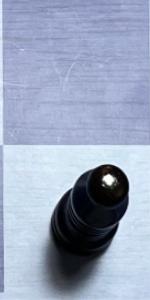
Label: Bishop_Black